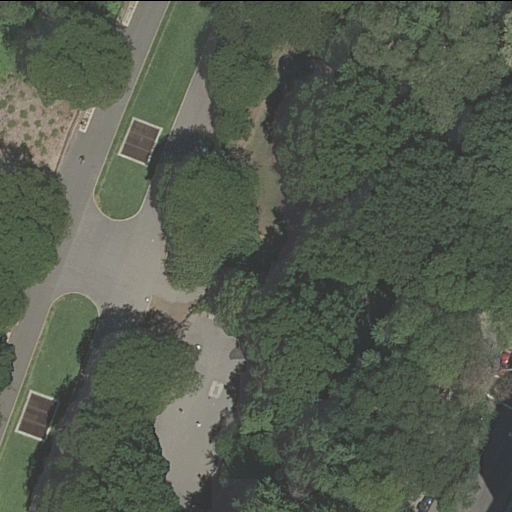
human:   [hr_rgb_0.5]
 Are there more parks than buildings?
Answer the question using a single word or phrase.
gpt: yes

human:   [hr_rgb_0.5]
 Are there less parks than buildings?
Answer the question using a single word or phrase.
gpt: no

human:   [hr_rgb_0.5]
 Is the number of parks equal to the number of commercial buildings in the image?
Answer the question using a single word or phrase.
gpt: no

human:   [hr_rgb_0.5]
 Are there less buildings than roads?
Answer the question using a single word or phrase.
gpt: yes

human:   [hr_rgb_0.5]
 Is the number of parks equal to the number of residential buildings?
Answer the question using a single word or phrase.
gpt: no

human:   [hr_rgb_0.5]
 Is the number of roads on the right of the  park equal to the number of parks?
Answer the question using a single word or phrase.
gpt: no

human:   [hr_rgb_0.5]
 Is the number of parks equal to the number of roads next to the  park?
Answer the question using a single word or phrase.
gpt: no

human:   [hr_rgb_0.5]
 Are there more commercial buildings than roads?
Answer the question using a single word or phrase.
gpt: no

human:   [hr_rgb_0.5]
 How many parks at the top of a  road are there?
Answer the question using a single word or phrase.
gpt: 0

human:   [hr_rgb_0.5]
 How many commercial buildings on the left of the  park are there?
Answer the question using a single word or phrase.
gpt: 0

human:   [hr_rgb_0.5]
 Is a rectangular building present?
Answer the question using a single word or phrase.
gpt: no

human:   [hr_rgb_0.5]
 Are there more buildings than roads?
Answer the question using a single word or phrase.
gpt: no

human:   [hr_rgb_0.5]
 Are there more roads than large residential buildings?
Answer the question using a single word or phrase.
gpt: yes

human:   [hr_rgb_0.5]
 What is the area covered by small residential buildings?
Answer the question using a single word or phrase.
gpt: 0m2

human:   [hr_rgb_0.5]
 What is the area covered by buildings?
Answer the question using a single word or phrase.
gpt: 0m2

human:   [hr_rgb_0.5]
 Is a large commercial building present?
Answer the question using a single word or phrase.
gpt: no

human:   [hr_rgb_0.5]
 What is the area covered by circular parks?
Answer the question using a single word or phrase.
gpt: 0m2

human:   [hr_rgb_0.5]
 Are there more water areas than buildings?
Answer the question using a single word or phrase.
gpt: no

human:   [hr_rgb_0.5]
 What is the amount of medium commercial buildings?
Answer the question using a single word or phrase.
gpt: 0

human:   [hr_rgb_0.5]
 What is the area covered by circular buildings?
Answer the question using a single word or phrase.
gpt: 0m2

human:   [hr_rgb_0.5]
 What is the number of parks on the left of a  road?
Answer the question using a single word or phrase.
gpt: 1

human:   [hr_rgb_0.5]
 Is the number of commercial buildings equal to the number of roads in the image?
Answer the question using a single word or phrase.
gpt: no

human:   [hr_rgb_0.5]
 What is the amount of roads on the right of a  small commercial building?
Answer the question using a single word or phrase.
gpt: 0

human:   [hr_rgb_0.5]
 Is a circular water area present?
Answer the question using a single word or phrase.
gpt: no

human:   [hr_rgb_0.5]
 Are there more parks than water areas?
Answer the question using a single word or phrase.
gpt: yes

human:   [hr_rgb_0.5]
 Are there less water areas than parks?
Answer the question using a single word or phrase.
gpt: yes

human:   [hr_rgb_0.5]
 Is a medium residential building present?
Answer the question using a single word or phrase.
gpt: no

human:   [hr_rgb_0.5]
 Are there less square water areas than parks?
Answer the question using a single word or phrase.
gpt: yes

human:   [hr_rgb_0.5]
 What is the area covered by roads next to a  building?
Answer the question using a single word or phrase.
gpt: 0m2

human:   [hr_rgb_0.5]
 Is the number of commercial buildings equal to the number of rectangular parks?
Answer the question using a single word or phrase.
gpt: no

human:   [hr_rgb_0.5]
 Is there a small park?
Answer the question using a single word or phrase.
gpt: no

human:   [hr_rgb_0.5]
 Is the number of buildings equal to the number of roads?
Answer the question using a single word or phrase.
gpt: no

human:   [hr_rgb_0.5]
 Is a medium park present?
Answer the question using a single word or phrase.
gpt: yes

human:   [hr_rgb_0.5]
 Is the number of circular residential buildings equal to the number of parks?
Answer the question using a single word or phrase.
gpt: no

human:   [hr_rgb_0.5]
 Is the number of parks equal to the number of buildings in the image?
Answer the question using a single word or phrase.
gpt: no

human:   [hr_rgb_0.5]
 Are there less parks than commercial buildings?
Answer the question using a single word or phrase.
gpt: no